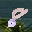
Label: 8